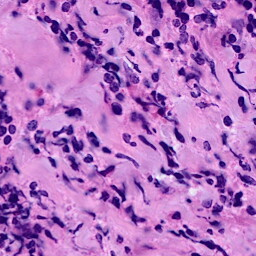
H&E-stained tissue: Breast